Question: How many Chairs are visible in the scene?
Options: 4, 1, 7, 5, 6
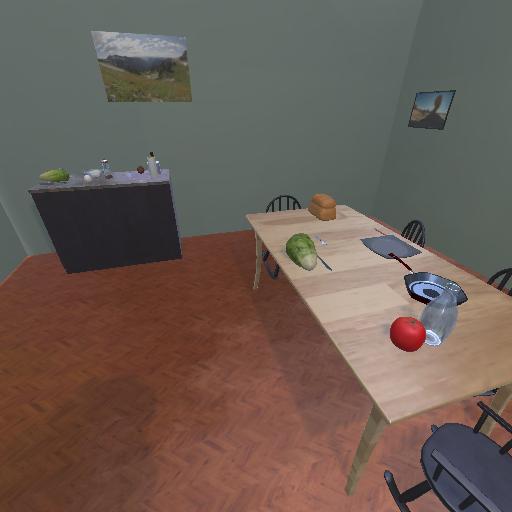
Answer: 4